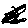
Label: bird